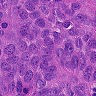
Metastatic tissue present: yes